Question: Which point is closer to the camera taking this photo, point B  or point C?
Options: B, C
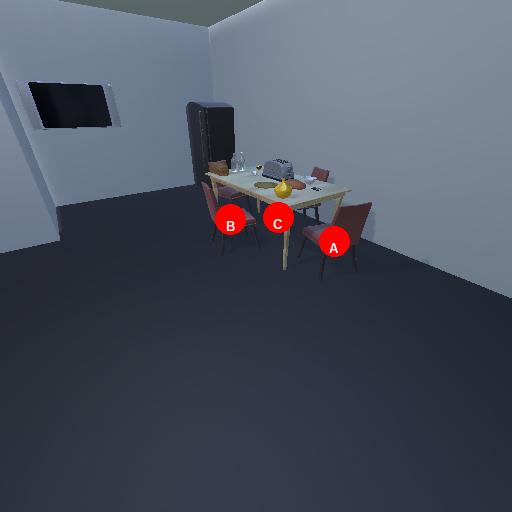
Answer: B